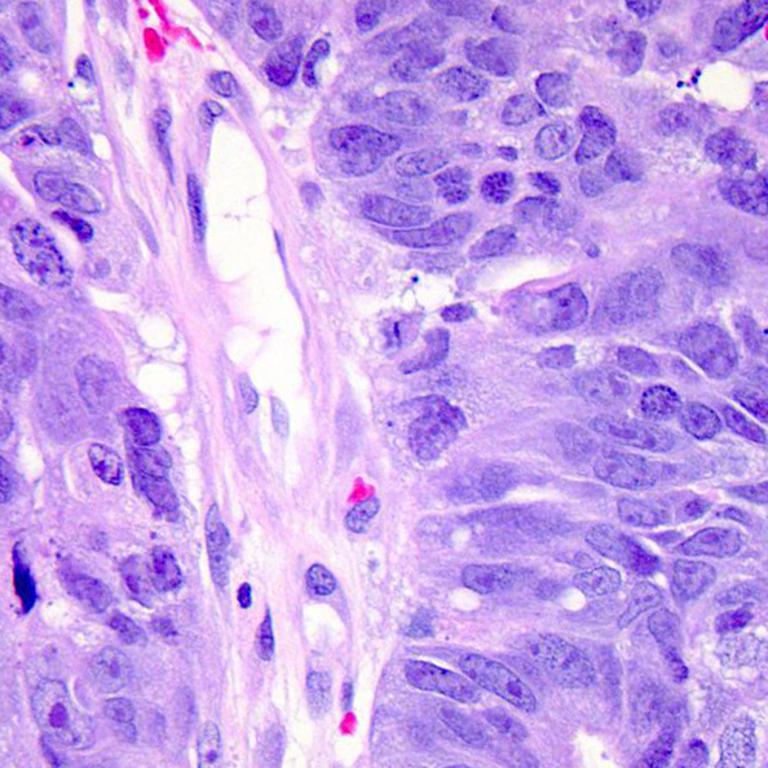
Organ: colon
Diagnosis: adenocarcinomas